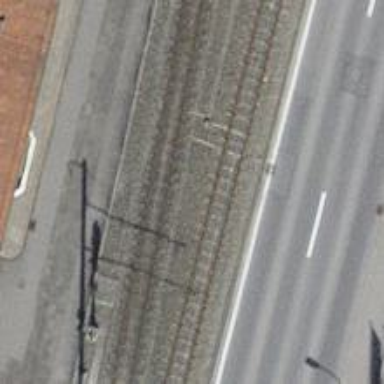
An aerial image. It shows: Narrow gauge railway with electrified contact lines.